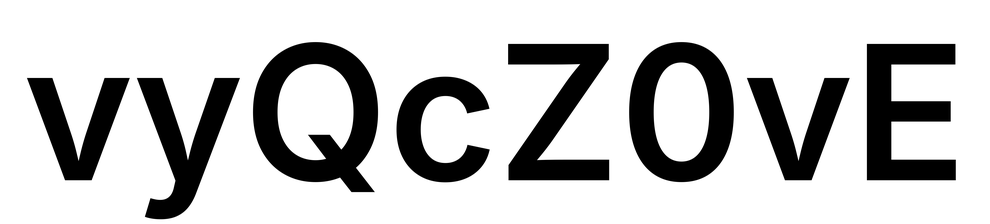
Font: Inter_SemiBold